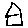
Label: house